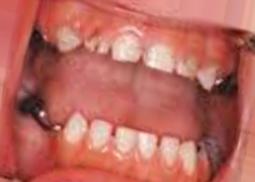
Condition: Caries